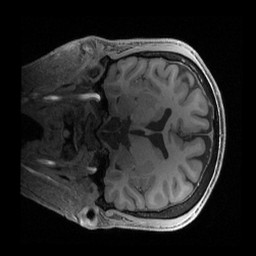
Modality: T1w
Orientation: coronal
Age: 29
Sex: male
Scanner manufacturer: siemens
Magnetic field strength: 3 T
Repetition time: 2.4 s
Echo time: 0.00241 s